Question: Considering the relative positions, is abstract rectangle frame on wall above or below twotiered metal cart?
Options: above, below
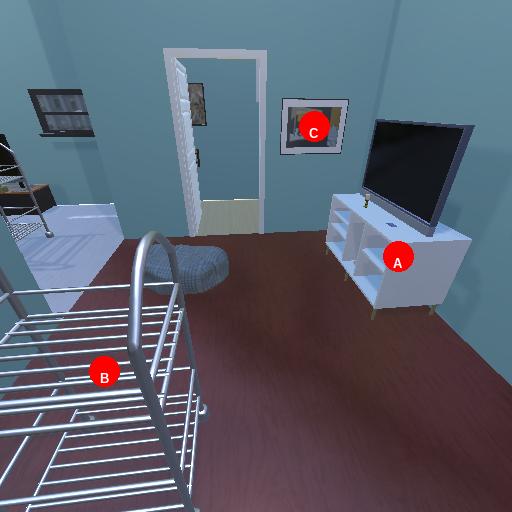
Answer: above